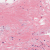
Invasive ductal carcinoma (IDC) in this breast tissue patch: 1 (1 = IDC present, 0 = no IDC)